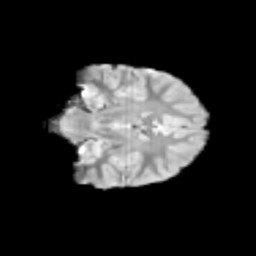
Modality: T2w
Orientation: coronal
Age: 9
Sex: female
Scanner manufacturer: siemens
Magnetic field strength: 3 T
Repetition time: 3.8 s
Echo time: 0.07 s